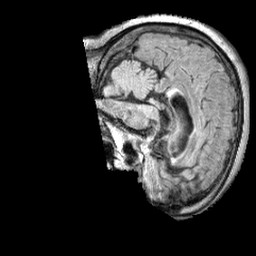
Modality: FLAIR
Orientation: sagittal
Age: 54
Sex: female
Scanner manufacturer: siemens
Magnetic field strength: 3 T
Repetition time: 5 s
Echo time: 0.387 s